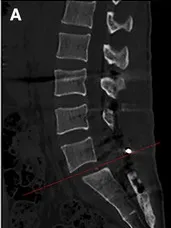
Sagittal and cross-sectional CT images at the postoperative month 1 (A,B).
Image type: radiology (ct)